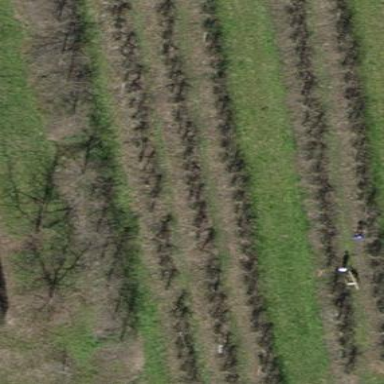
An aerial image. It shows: Orchard.